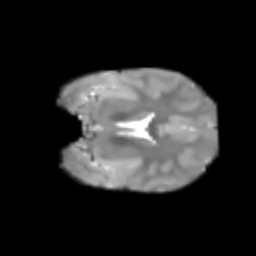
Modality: T2w
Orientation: coronal
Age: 6
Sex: female
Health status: healthy